Question: I have dictionary of categories & their types in .cs file such as
'''
Dictionary<string, List<string>> jsonDic
'''
I have converted it into the json object string using following logic:
'''
JavaScriptSerializer jss = new JavaScriptSerializer();
string barJson = jss.Serialize(jsonDic);
string js = "TypesArray(" + barJson + ")";
ScriptManager.RegisterStartupScript(this, this.GetType(), "Startup1", js, true);
'''
Now, in .js file I am getting following response

As we can see result is not in the form of array I am not able to index tpoints since it is not an array. What should I do? I want to index categories also types assosiated with each category..
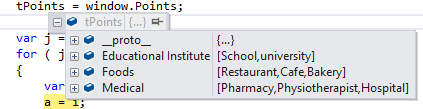
Answer: You can access any of the attributes by name
'''
tpoints["Foods"]
'''
and that returns you an array of strings, in the foods case
'''
[Restaurant, Cafe, Bakery]
'''
If you want to iterate,
'''
for (var property in tpoints ) {
if (tpoints.hasOwnProperty(property)) {
// do stuff
}
}
'''